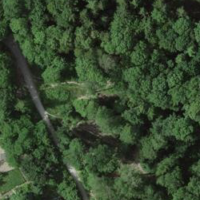
EUNIS habitat code: 53
Species observed at this site:
Fagus sylvatica
Lonicera acuminata
Acer campestre